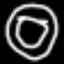
Label: donut